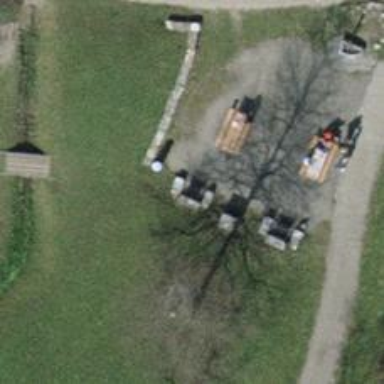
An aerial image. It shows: Barbecue facility.